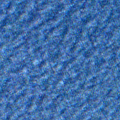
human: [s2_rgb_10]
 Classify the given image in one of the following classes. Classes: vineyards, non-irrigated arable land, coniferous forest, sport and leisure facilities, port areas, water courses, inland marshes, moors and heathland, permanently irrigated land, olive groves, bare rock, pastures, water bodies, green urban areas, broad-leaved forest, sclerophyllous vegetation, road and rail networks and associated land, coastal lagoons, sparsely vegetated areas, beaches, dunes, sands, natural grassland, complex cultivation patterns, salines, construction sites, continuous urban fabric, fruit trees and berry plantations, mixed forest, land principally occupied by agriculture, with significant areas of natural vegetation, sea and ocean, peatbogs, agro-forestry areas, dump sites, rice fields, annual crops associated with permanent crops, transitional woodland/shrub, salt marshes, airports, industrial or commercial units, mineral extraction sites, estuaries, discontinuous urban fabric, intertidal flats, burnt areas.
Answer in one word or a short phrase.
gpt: sea and ocean